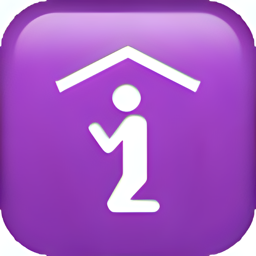
Name: place of worship
Emoji: 🛐
Group: Symbols
Sub-group: religion